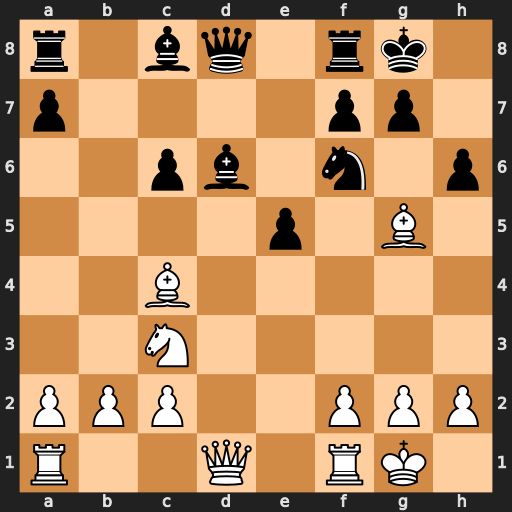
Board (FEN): r1bq1rk1/p4pp1/2pb1n1p/4p1B1/2B5/2N5/PPP2PPP/R2Q1RK1
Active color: w
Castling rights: -
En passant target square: -
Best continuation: Bxf6 Qxf6 Ne4